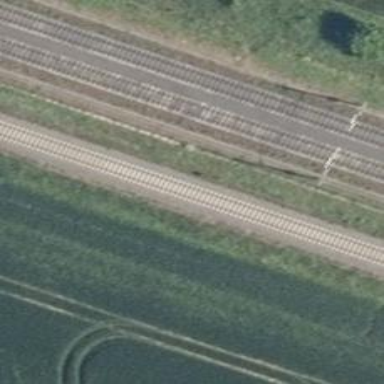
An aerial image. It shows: Solitary milestone along the railway.